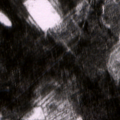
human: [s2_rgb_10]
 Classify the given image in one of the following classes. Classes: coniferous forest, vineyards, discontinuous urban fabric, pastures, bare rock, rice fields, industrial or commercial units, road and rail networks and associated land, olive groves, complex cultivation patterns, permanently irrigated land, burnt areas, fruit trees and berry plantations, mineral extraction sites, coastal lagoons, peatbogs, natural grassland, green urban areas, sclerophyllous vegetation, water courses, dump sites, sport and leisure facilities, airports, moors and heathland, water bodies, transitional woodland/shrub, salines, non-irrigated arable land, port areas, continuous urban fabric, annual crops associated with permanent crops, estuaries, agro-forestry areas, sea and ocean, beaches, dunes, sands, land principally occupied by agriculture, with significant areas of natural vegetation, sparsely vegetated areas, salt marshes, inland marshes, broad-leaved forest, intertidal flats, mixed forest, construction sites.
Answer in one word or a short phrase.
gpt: coniferous forest, mixed forest, transitional woodland/shrub